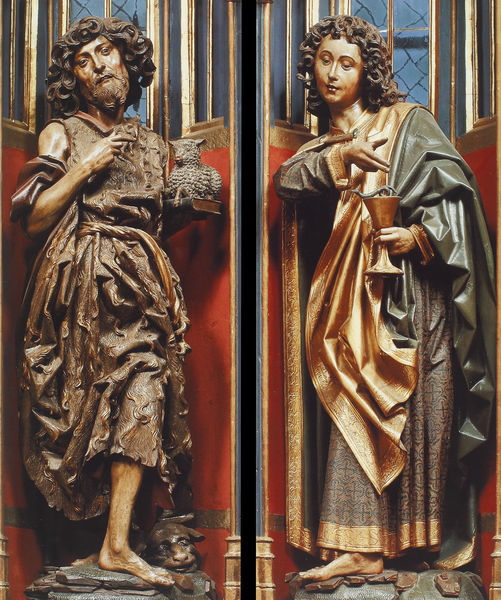
Titel: Lautenbach, Hochaltar der Wallfahrts- und Pfarrkirche St. Mariä Krönung
Künstler: Meister des Lautenbacher Hochaltares
Standort: Lautenbach, St. Maria Krönung (EU - D - BW)
Schlagwörter: blau, hand, kopf, fenster, finger, haar, holz, blick, tier, bart, arm, falten, johannes, stehen, täufer, kirche, figur, gewand, gold, kelch, mantel, gotik, locken, engel, skulptur, fell, ecke, figuren, bauch, plastik, becher, barfuss, nische, lamm, buch, schlange, altar, schnitzerei, skulpturen, statuen, heilige, gothik, stier, dyptichon, meister, symbole, apostel, evangelist, oberfläsche